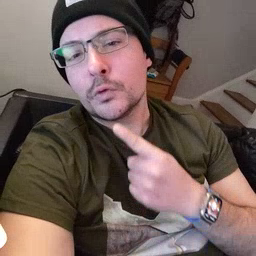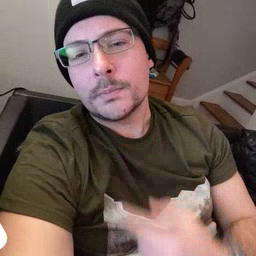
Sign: chin